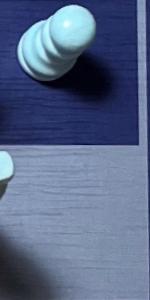
Label: Empty